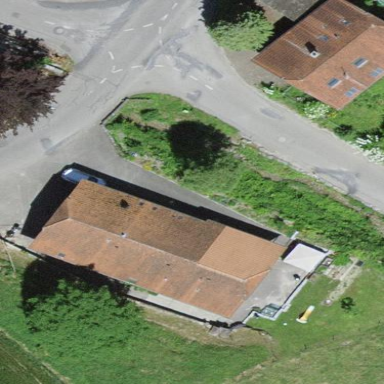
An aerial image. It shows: Residential building.